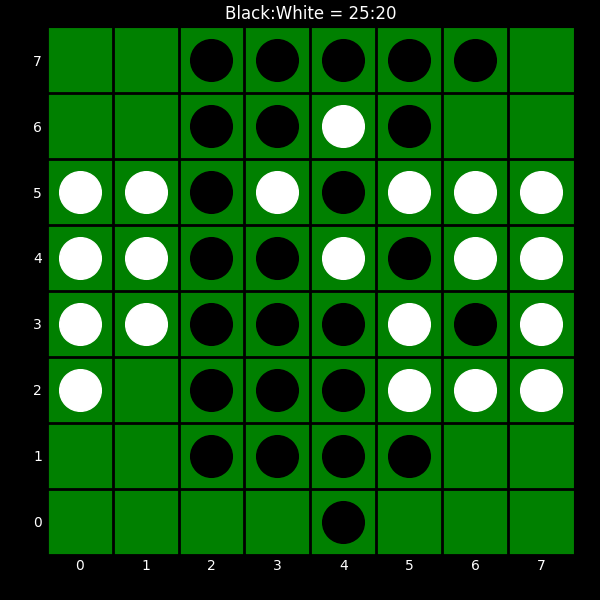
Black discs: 25
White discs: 20